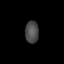
Tissue: lung
Cell type: Endothelial cells
Senescence score: 0.5473
Nuclear area (px): 289
Mean DAPI intensity: 76.007